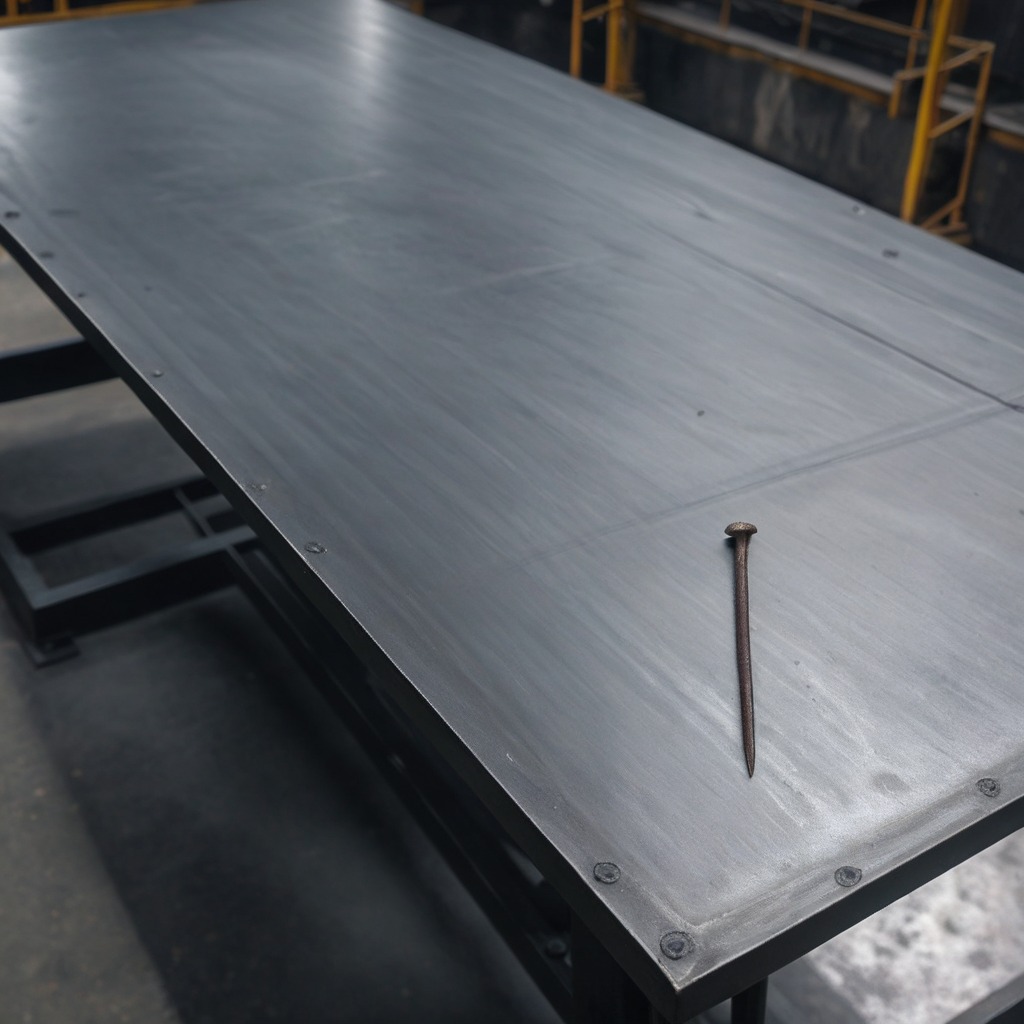
An iron nail is lying on a cold steel table in a mining workshop.